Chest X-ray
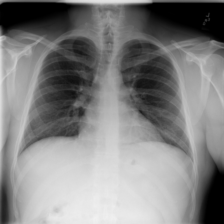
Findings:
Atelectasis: negative
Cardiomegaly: negative
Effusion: negative
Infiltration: negative
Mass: negative
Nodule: negative
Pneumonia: negative
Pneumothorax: negative
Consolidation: negative
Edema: negative
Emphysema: negative
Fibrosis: negative
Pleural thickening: negative
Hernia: negative